Aerial crown-view tile of a tropical tree (Barro Colorado Island, Panama), acquired 20250512:
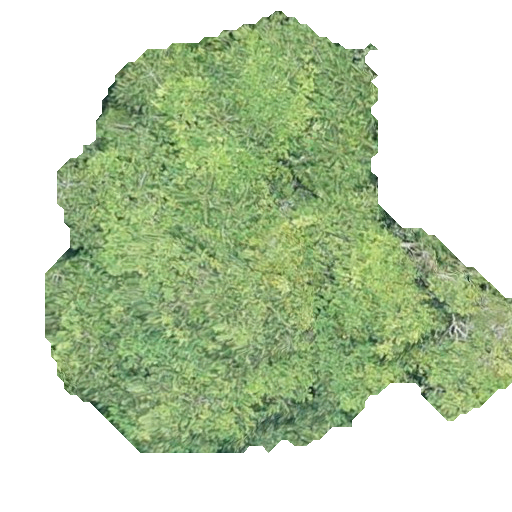
Species: Virola surinamensis
GBIF accepted scientific name: Virola surinamensis
Crown area: 205.287 m²